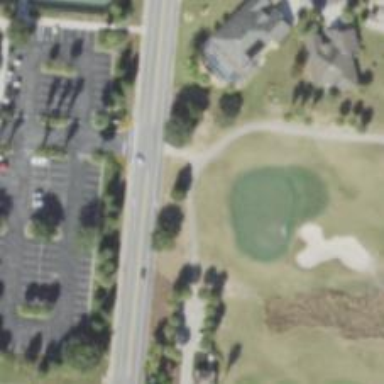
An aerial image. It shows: Golf cartpath that is also road path.